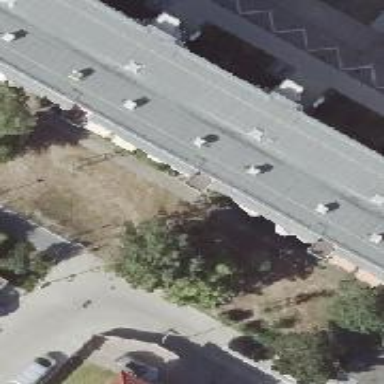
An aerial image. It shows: Building with apartments and flat roof.